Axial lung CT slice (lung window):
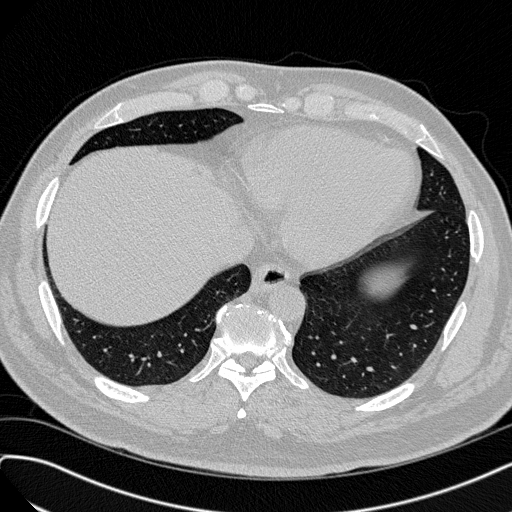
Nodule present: no